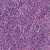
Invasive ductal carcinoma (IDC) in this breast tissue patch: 1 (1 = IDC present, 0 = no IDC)